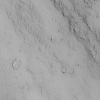
Atmospheric dust classification: not_dusty